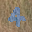
Label: 4